Question: What is the theme?
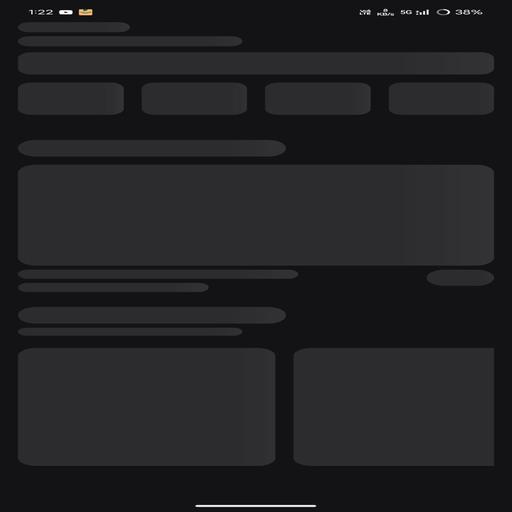
Answer: Dark theme